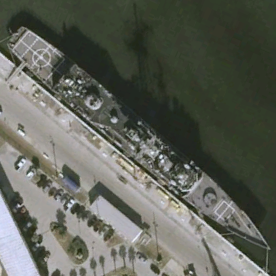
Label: cruiser